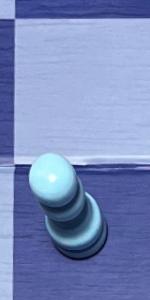
Label: Pawn_White